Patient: sex F, age 46
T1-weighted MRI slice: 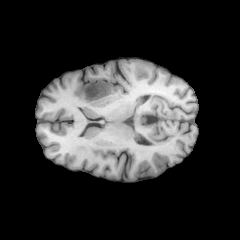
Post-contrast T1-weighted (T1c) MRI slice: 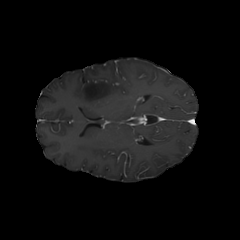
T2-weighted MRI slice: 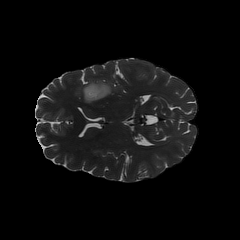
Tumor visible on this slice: yes
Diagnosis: Astrocytoma, IDH-mutant
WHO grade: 2